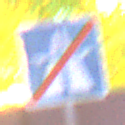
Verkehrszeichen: EndeAutbahn
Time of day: Night
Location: Outdoor (Urban)
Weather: PartlyCloudy
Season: NotSpecified
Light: Natural